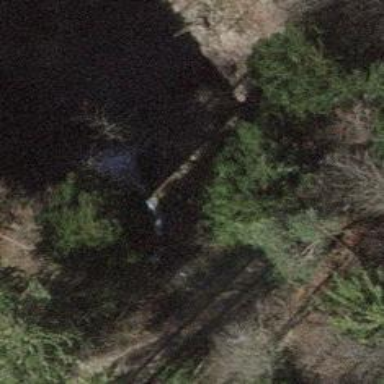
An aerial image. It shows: Beautiful waterfall.